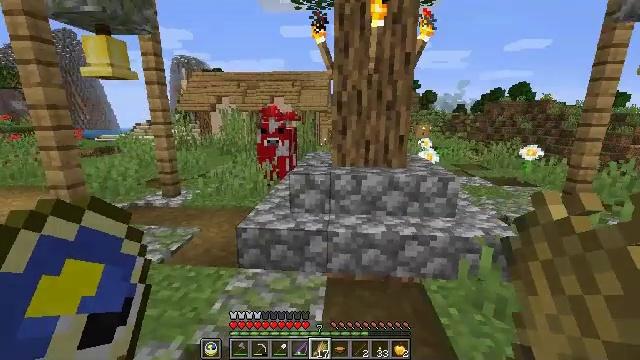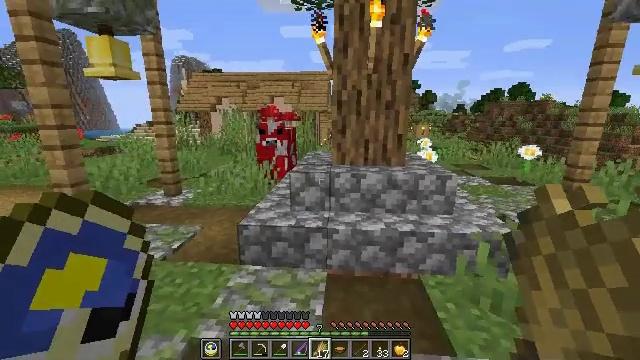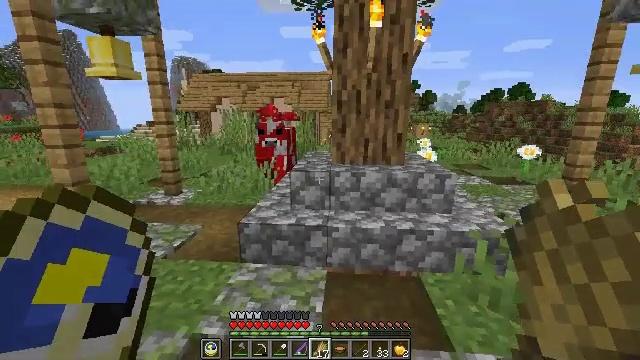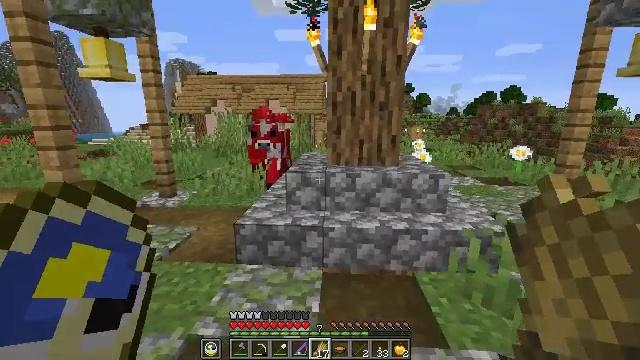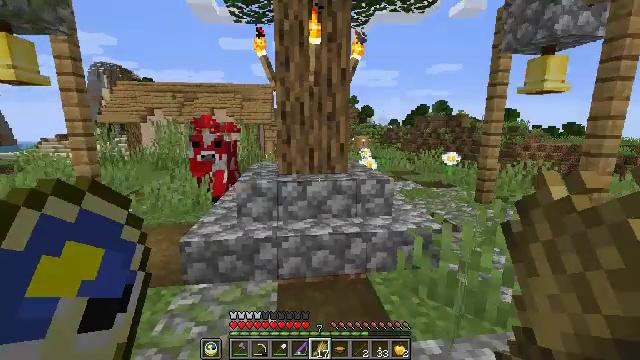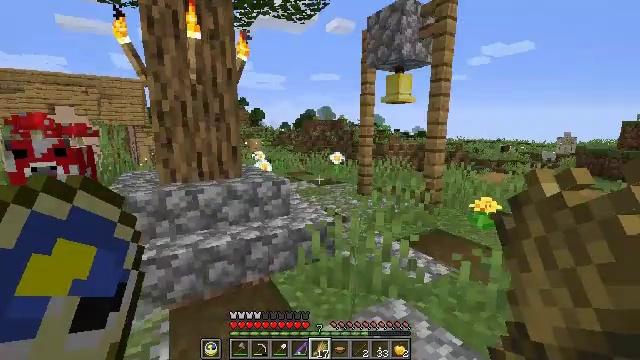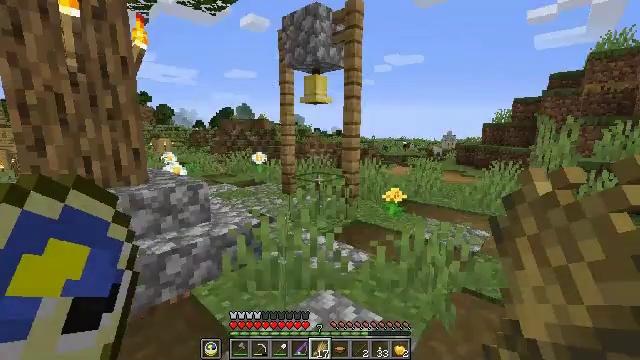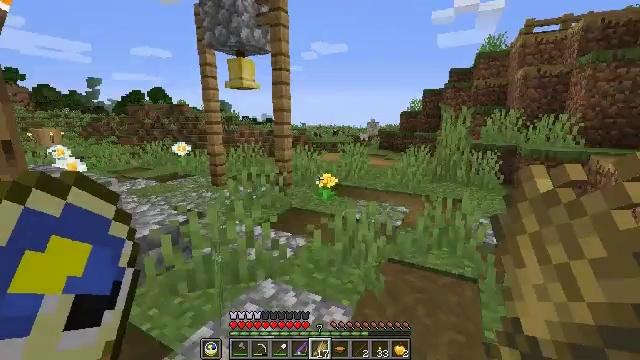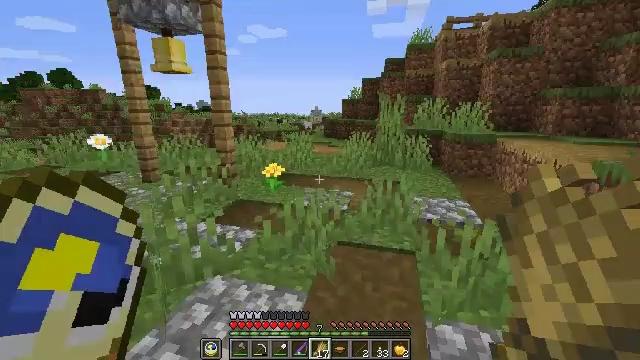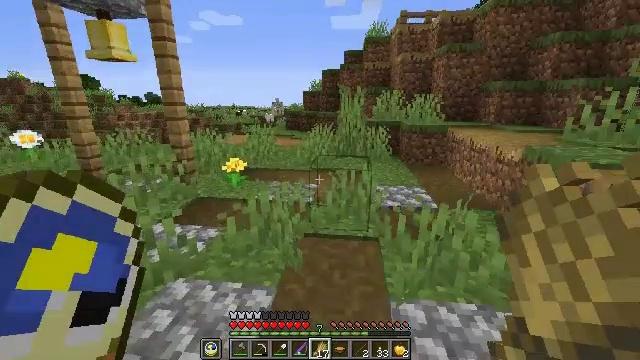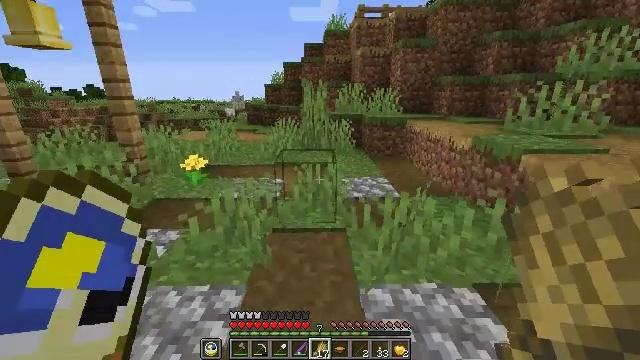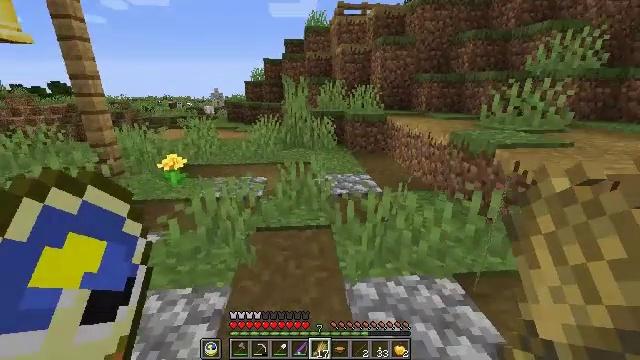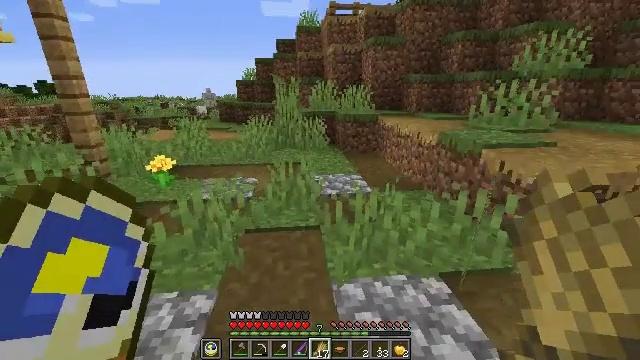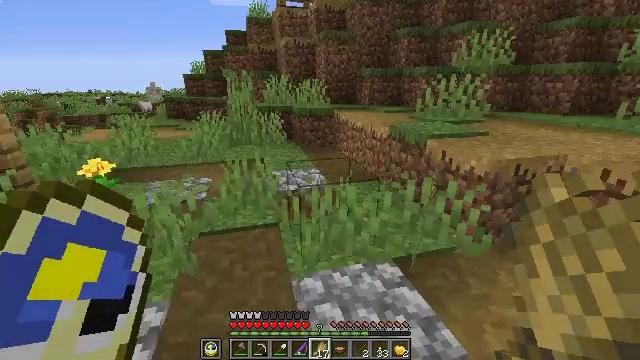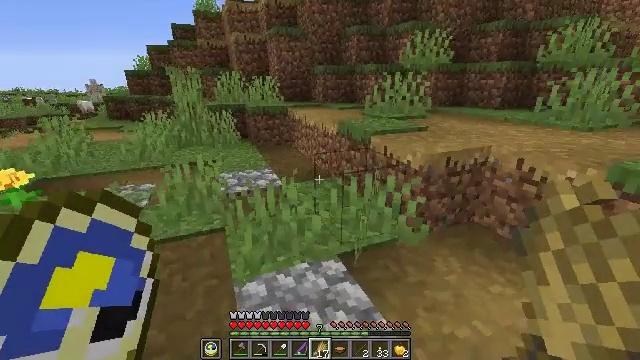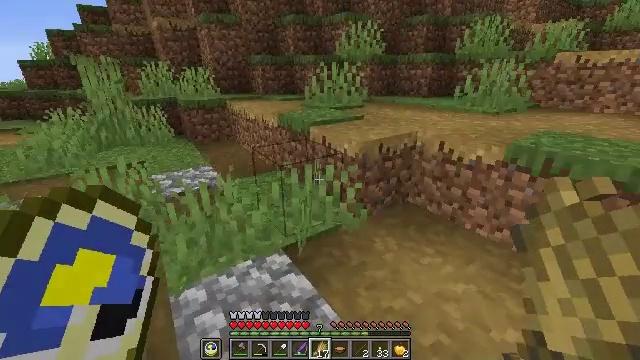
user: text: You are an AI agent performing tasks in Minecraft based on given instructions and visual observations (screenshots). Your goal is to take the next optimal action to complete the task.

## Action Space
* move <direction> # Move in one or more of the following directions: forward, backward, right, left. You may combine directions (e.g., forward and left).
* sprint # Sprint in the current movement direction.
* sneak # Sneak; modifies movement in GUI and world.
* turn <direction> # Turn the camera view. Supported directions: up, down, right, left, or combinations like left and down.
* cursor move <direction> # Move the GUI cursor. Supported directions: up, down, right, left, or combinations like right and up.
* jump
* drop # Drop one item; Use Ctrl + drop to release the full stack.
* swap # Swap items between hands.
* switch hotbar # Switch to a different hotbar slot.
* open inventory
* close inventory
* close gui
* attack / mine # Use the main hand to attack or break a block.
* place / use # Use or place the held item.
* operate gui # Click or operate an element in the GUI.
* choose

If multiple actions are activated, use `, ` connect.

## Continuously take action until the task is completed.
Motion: motion action
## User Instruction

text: Attack the oak door to gather it.
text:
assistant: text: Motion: no_op
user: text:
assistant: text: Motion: no_op
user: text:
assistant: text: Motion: turn right
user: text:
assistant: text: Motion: turn right and up
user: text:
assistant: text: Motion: turn right
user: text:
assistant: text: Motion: turn right
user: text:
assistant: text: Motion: turn right and down
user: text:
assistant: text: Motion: turn right and down
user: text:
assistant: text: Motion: turn right and down
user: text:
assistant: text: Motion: turn right and down
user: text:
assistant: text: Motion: turn right
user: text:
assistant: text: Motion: move right, turn right
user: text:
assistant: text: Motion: move right, turn right and down
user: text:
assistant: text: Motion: move right, turn right
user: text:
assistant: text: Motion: move right, turn right and down
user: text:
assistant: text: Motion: move right, turn right
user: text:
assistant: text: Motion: move right, turn right
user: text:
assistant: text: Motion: move right
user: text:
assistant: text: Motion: move right
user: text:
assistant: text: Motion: move forward and move right
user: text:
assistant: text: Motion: move forward and move right
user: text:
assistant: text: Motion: move forward and move right
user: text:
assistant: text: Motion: move forward and move right
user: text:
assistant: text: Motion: move forward
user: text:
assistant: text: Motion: move forward, turn right and up
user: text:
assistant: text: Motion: move forward, turn right and up
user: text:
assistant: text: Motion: move forward, turn right
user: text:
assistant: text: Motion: move forward, jump
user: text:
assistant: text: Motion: move forward, jump
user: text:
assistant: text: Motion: move forward, jump